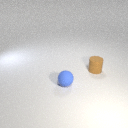
small brown rubber cylinder behind small blue rubber sphere